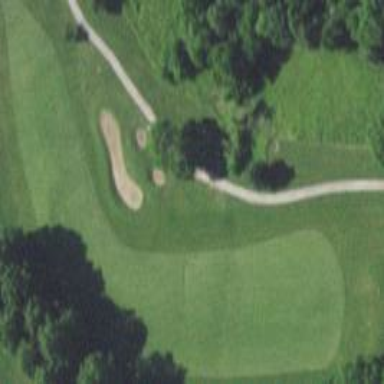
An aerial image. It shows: Grassy area designated as golf fairway.